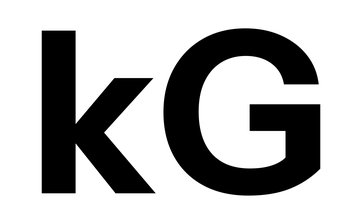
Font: InstrumentSans_Bold